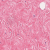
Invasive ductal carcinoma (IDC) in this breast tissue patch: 0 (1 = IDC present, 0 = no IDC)